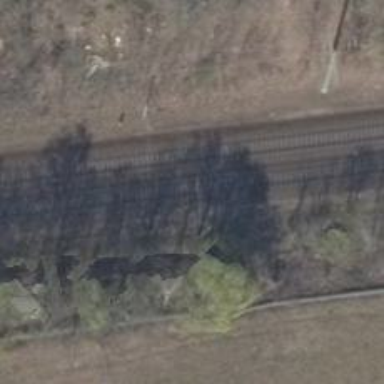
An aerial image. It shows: Milestone along the railway track with catenary mast.